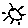
Label: sun